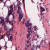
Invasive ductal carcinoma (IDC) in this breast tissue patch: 1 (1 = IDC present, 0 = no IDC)